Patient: sex M, age 62
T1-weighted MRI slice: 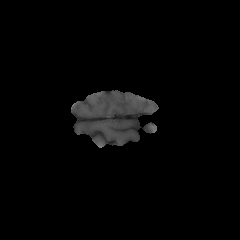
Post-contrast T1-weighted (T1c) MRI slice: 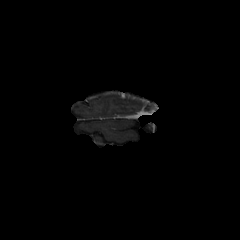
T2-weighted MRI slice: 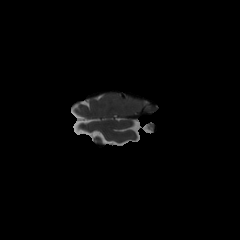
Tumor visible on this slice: no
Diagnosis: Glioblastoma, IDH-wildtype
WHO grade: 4